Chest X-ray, AP view. Patient: 64 years old, sex M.
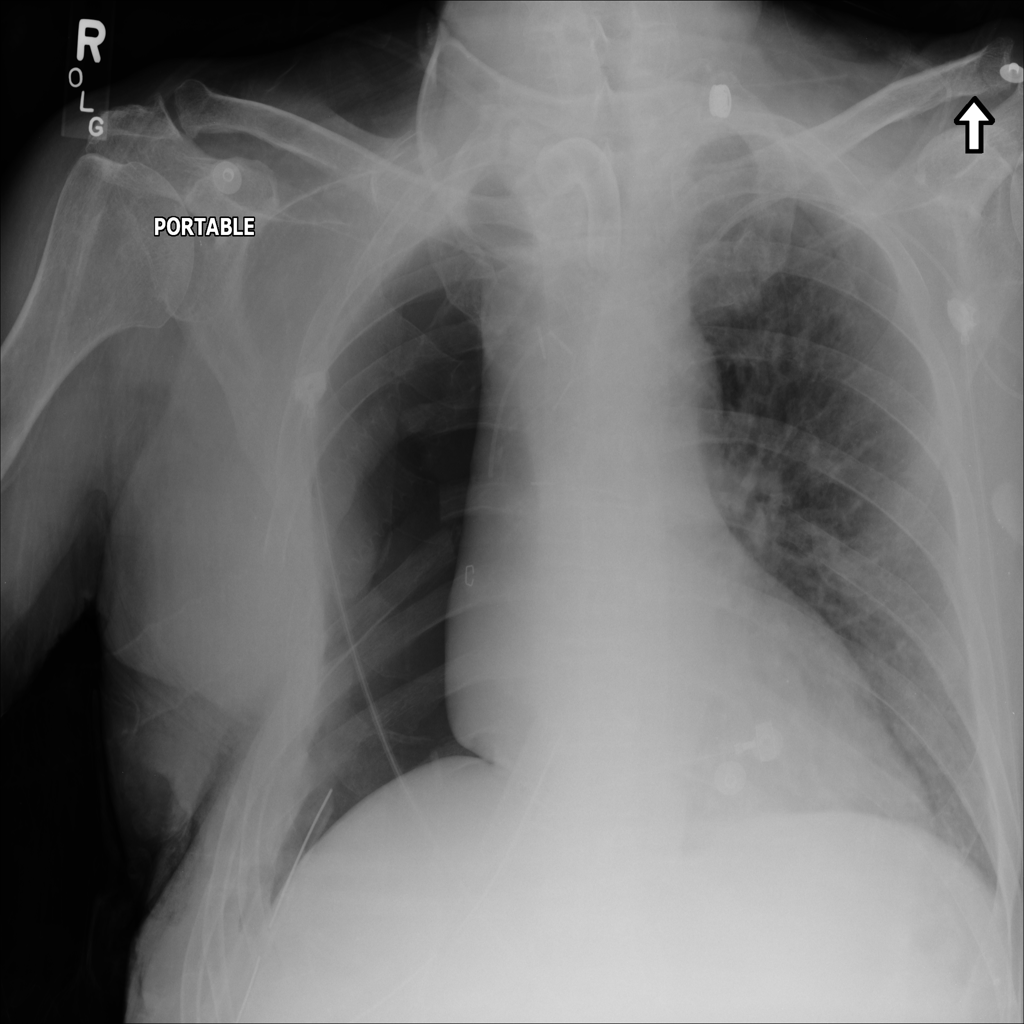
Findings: Mass